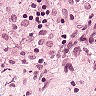
Metastatic tissue present: no